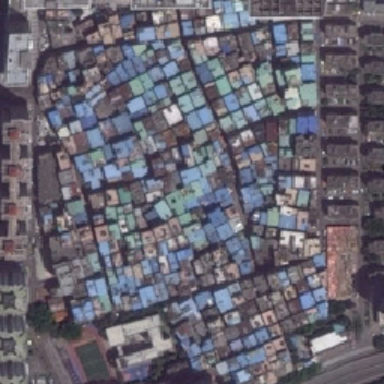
This is a rich industrial area .